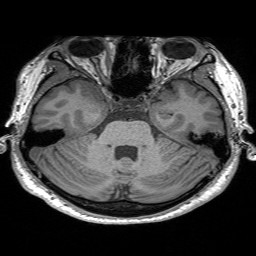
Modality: T1w
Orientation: coronal
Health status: healthy
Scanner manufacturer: siemens
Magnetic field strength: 3 T